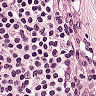
Metastatic tissue present: no